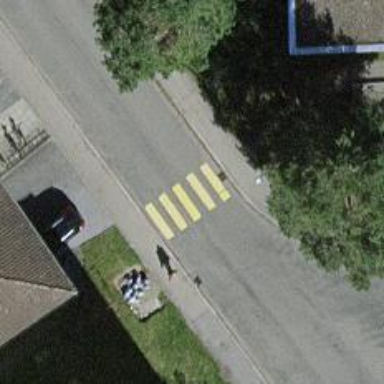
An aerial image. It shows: Marked road crossing.